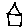
Label: house